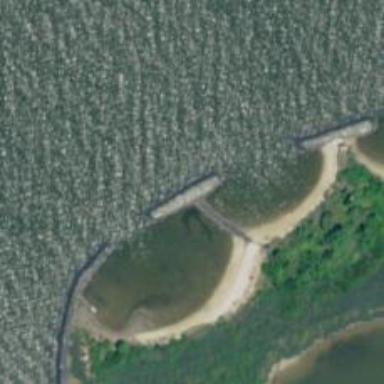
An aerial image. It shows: Breakwater structure.